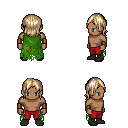
a pixel art fantasy rpg character, male body template, human, dark skin, green tattered cape, red pants, white blonde long bangs hairstyle, leather bracers, black shoes, four views (front, back, left, right), 2x2 character sprite sheet, small pixel art, hard edges, no anti-aliasing